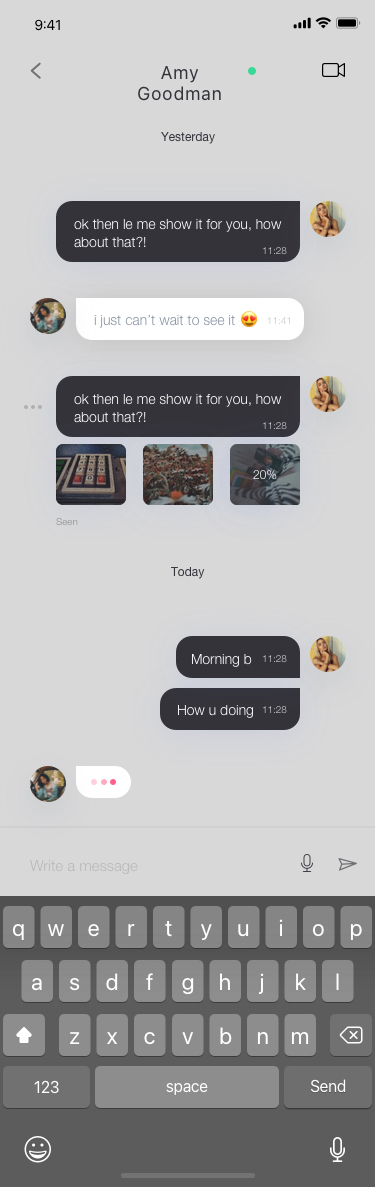
Text in this UI design:
How u doing
11:28
Morning b
11:28
Yesterday
20%
ok then le me show it for you, how about that?!
11:28
Seen
11:41
i just can’t wait to see it 😍
ok then le me show it for you, how about that?!
11:28
Today
Amy Goodman